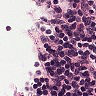
Metastatic tissue present: no